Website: lowes
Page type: order-returns
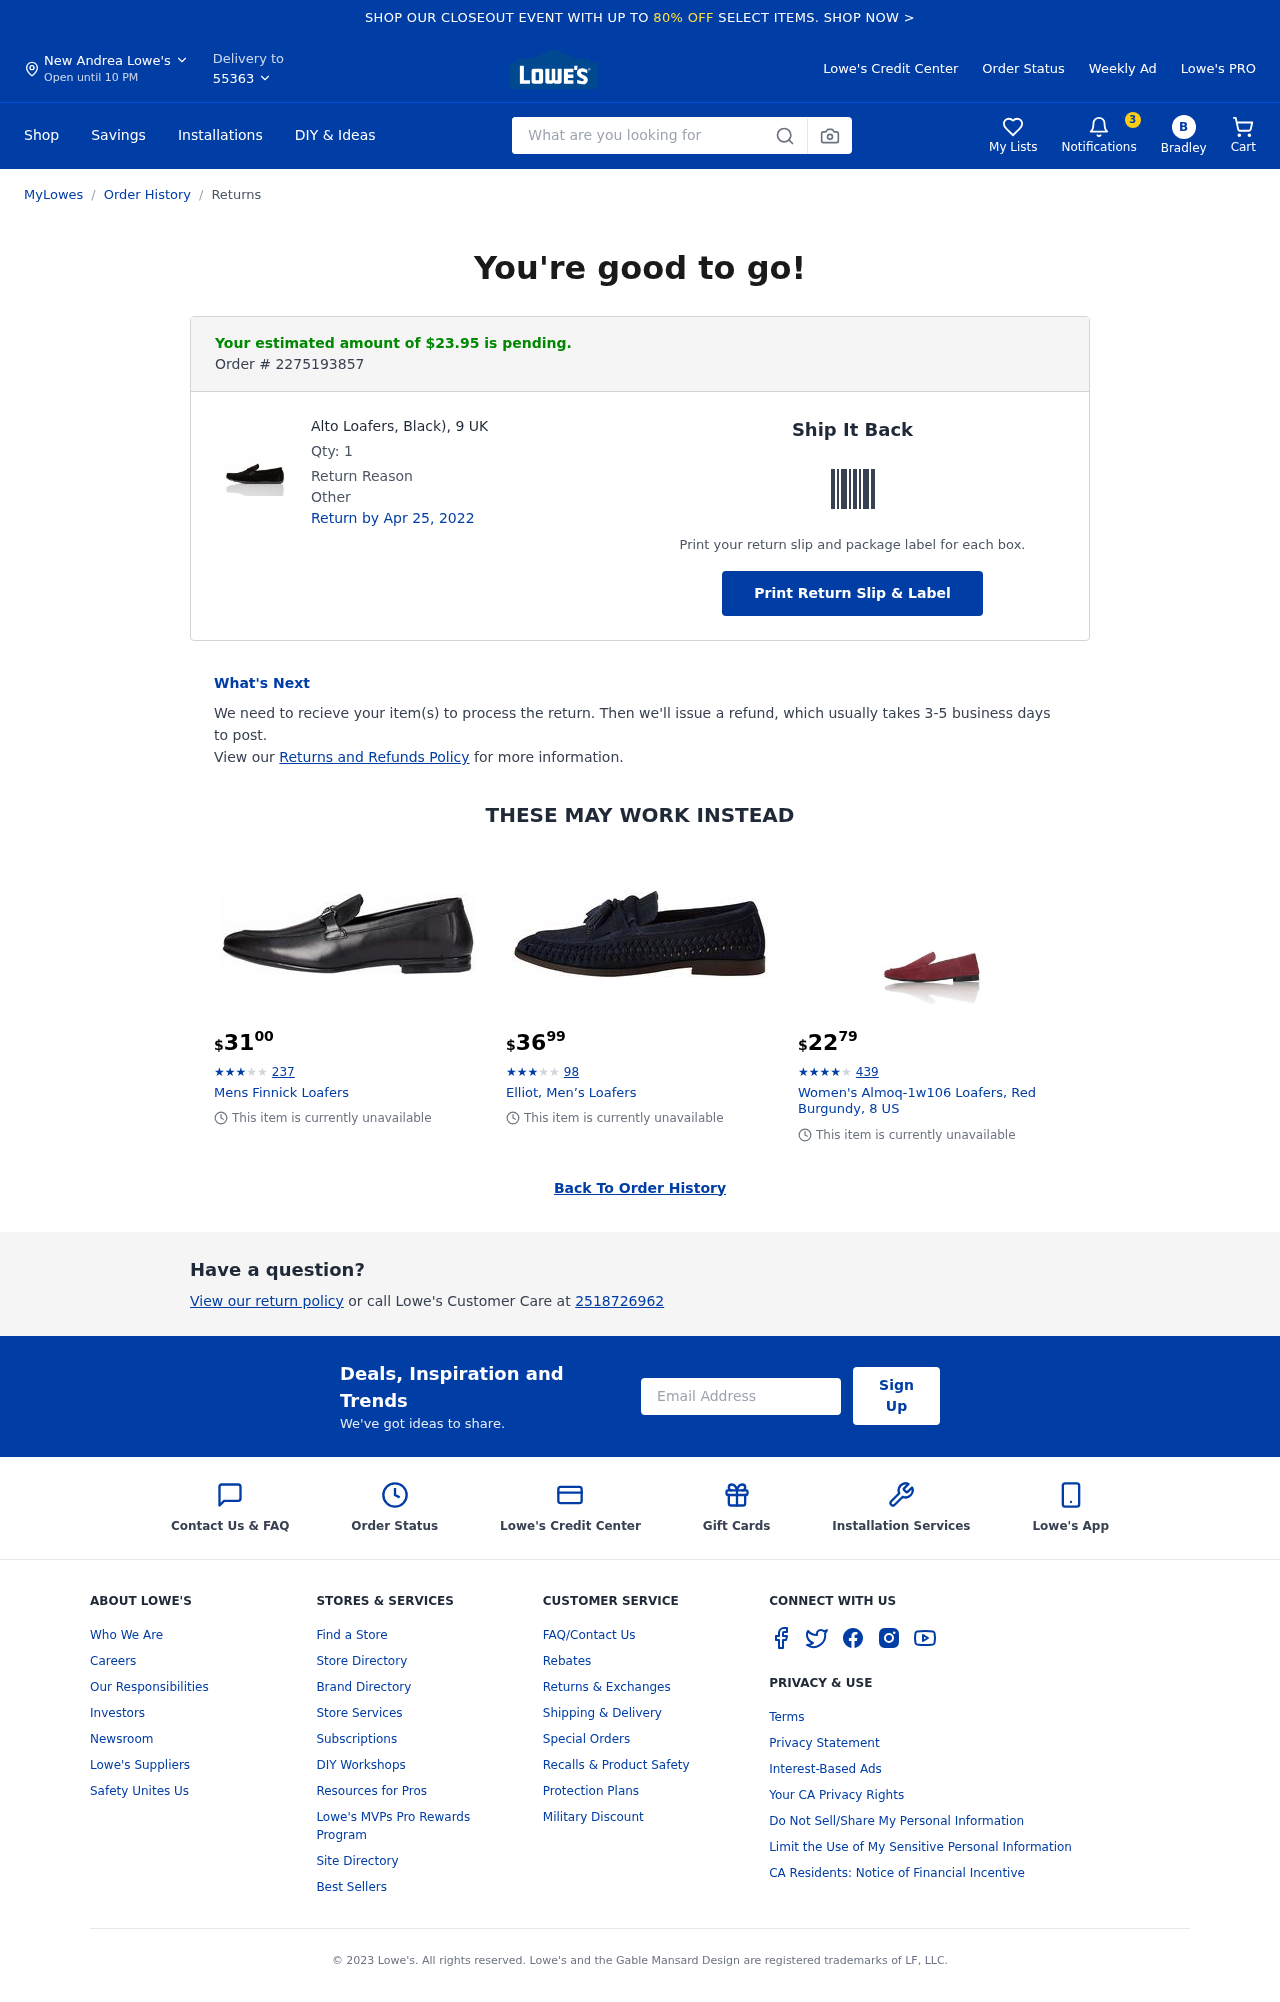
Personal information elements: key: PII_CITY
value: New Andrea
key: PII_EMAIL
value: bradley_smith@hotmail.com
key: PII_FIRSTNAME
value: Bradley
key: PII_PHONE
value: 2518726962
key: PII_POSTCODE
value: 55363
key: PII_FIRSTNAME_INITIAL
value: B
Product elements: key: PRODUCT1_NAME
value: Alto Loafers, Black), 9 UK
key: PRODUCT1_QUANTITY
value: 1
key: PRODUCT2_NAME
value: Mens Finnick Loafers
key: PRODUCT2_NUM_RATINGS
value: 237
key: PRODUCT2_PRICE
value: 31
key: PRODUCT2_RATING
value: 3.7
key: PRODUCT3_NAME
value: Elliot, Men’s Loafers
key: PRODUCT3_NUM_RATINGS
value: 98
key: PRODUCT3_PRICE
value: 36.99
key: PRODUCT3_RATING
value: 3.8
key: PRODUCT4_NAME
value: Women's Almoq-1w106 Loafers, Red Burgundy, 8 US
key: PRODUCT4_NUM_RATINGS
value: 439
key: PRODUCT4_PRICE
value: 22.79
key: PRODUCT4_RATING
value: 4.9
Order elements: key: ORDER_NUM_ITEMS
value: Cart
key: ORDER_TOTAL
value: Your estimated amount of $23.95 is pending.
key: ORDER_ID
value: Order # 2275193857
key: ORDER_RETURN_BY_DATE
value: Return by Apr 25, 2022
Search elements: key: HEADER_SEARCH
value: What are you looking for
Other elements: key: NOTIFICATION_COUNT
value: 3